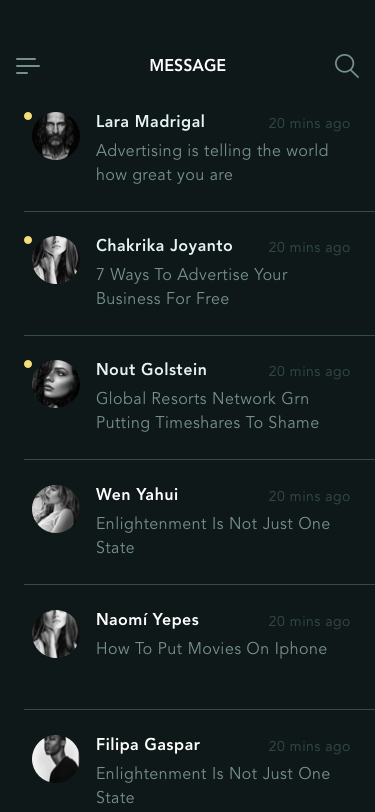
Text in this UI design:
Wen Yahui
Enlightenment Is Not Just One State
20 mins ago
Naomí Yepes
How To Put Movies On Iphone
20 mins ago
Filipa Gaspar
Enlightenment Is Not Just One State
20 mins ago